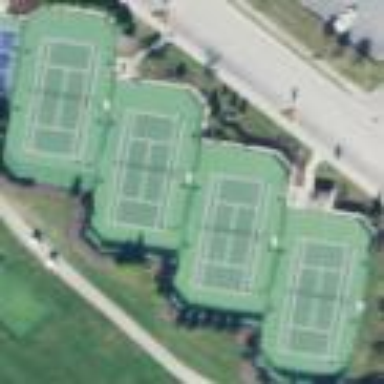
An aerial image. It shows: Tennis court in leisure pitch.